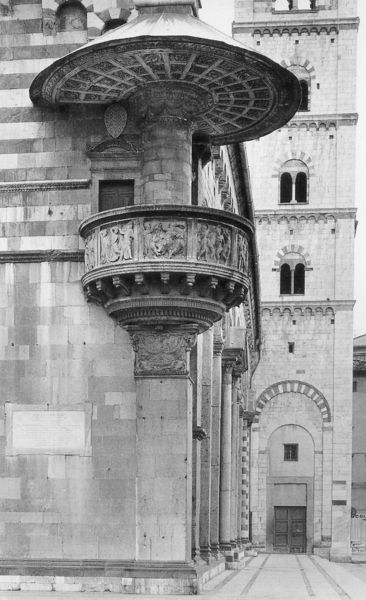
Titel: Aussenkanzel
Künstler: Donatello
Standort: Prato, Dom (EU - I - Toskana)
Schlagwörter: fenster, säule, säulen, tür, dach, gebäude, architektur, stein, kirche, rund, turm, aussicht, balkon, relief, spanien, bogen, italien, mauer, pilaster, papst, tor, foto, eingang, antike, mauerwerk, kathedrale, fries, kanzel, pastor, priester, romanik, außenansicht, romanisch